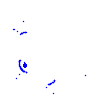
Particle: proton